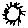
Label: sun